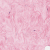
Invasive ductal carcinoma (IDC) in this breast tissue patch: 0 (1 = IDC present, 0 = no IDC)